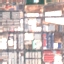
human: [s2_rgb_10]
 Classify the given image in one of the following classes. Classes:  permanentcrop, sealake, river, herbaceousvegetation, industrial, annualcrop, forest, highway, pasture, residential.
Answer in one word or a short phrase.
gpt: Industrial